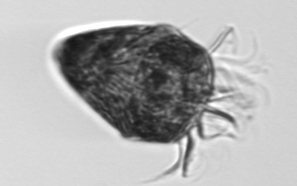
Label: Strombidium_morphotype2